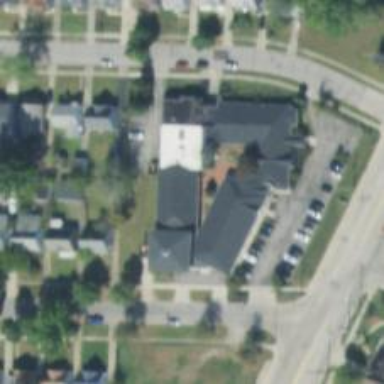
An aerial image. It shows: Nursing home.